Question: I have a application for calling an API for phone call,
When a user dials a number from default dialer of android phone, the number should be copied into the second app(free call twilio),shown in picture.

Here is what I tried, but no luck.
'''
<activity
android:name=".MainActivity"
android:screenOrientation="portrait"
android:theme="@android:style/Theme.NoTitleBar" >
<intent-filter>
<action android:name="android.intent.action.CALL_BUTTON" />
<category android:name="android.intent.category.DEFAULT" />
</intent-filter>
<intent-filter>
<action android:name="android.intent.action.CALL_PRIVILEGED" />
<category android:name="android.intent.category.DEFAULT" />
<data android:scheme="tel" />
</intent-filter>
</activity>
'''
Can anyone help please? :-)
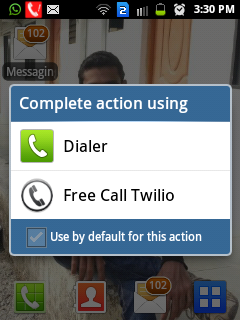
Answer: It can be possible after searching a lot in google. Finally I got an answer I am sharing it for others.
It can be possible by adding following intent filter in manifest file.
'''
<intent-filter>
<action android:name="android.intent.action.CALL_BUTTON" />
<category android:name="android.intent.category.DEFAULT" />
</intent-filter>
'''